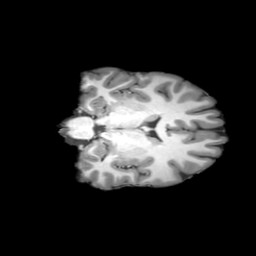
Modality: T1w
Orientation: coronal